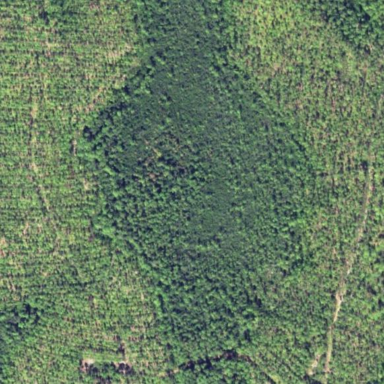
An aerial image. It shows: Forest dominated by needle-leaved trees.